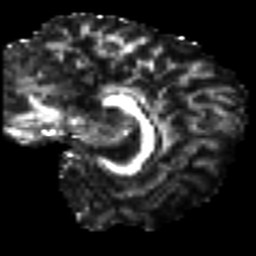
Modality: FA
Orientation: sagittal
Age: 25
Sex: female
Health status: healthy
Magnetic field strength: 3 T
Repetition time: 8.4 s
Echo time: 0.0926 s